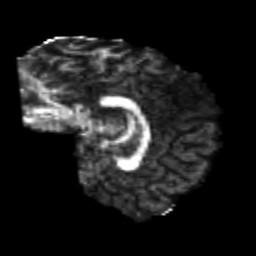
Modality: FA
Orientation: sagittal
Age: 25
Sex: male
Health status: healthy
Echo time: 0.074 s